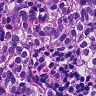
Metastatic tissue present: yes